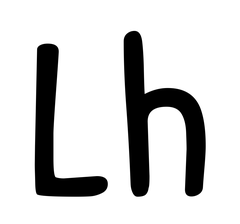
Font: PatrickHand-Regular